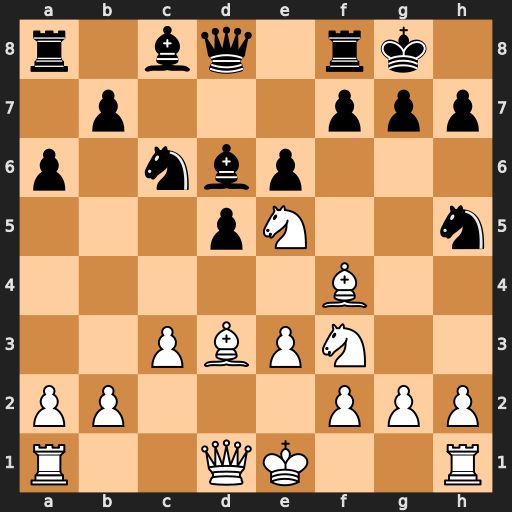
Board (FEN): r1bq1rk1/1p3ppp/p1nbp3/3pN2n/5B2/2PBPN2/PP3PPP/R2QK2R
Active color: w
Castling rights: KQ
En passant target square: -
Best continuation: Bxh7+ Kxh7 Ng5+ Qxg5 Bxg5